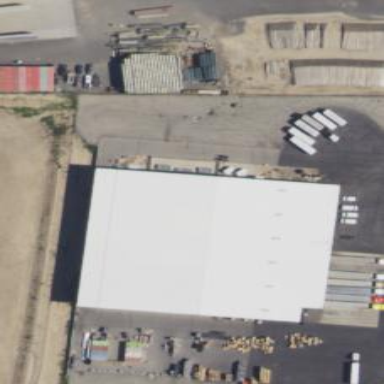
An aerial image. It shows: Warehouse building.